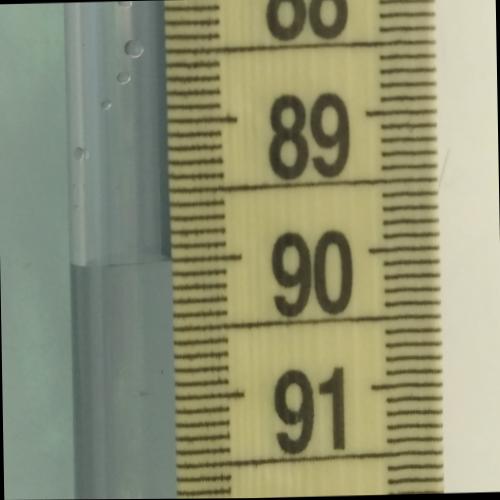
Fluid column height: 90.0 cm